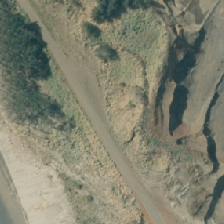
Land cover: low_producing_grassland